Question: I have a little text based game i am working on.
The user has a few options of attack sometimes when the user presses "1" or jab the program just stops:
'''
while(1)
{
if (round > 1) //First time no pause
Sleep(500); //Cleans up timing... i like it
score_round = 0;
//This is so ugly fix it!
printf("Round %d:
Choose Your Attack:(1/2/.../D)
1.Jab Or D to defend
2.Cross
3.Hook
",round);
action = getch();
//Create the damage for each player
if(action == '1')
{
UserAttack = rand() % (UserStats[0]-2);
EnemyAttack = rand() % (EnemyStats[0]-3);
break;
}
else if(action == '2')
{
UserAttack = rand() %UserStats[0];
EnemyAttack = rand() %EnemyStats[0];
break;
}
else if(action == '3')
{
UserAttack = rand() %(UserStats[0]+4);
EnemyAttack = rand() %(EnemyStats[0]+2);
break;
}
else if(action == 'D' || action == 'd')
{
UserAttack= 0;
EnemyAttack = defense(); //Defense randomizes a number upto 3 if it is 1 the enemy attack is 1 point
break;
}
else //Ensures the key pressed is a valid choice
{
system("cls");
printf("INVALID ACTION PRESS ANY KEY TO RECHOOSE:"); getch(); //TODO: Pressing this clears the health screen!
system("cls"); //Clears screen just in case
continue;
}
}
'''
I ran the debugger and all the variables were fine but call stack (which i do not know about returned this)

If you need more info let me know! Thank you!
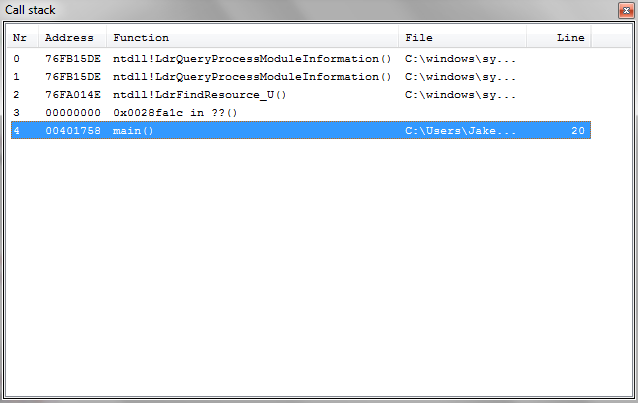
Answer: You could have a low value for userstats or enemystats, causing the expression
'''
EnemyStats[0]-3
'''
to be zero. This results in taking something mod 0, which is bad.
You might use something like
'''
x ? y%x : x
'''
to get the behavior you want.